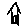
Label: house